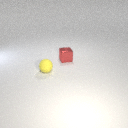
small red metal cube behind small yellow rubber sphere